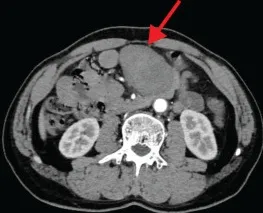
Taken on 2024-01-05. Taken on 2024-02-20. The image shows a mass of soft tissue density behind the transverse colon in the upper abdomen, with uneven internal density and unclear demarcation from the adjacent small intestine. The maximum cross-section recorded on 2024-01-05 is 7.4x5.0cm, while the maximum size observed on 2024-02-20 is 7.0x4.8x7.7cm.
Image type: radiology (ct)